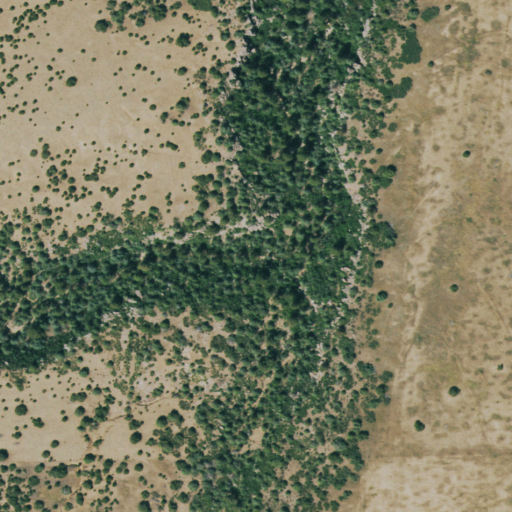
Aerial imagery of valley in Colorado named Owl Canyon containing shrub, grassland, and evergreen forest